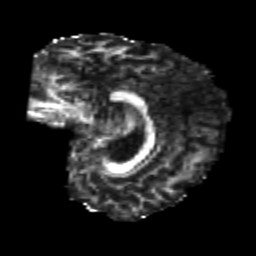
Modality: FA
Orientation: sagittal
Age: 22
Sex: female
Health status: healthy
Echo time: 0.074 s